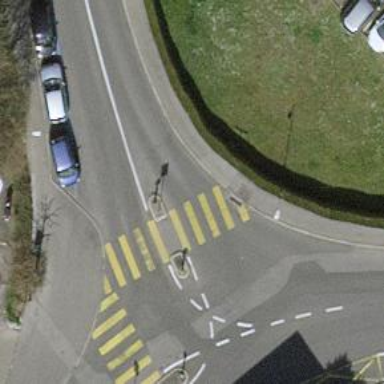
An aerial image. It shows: Uncontrolled crossing with zebra marking and island.